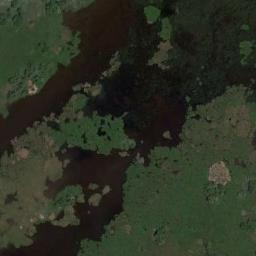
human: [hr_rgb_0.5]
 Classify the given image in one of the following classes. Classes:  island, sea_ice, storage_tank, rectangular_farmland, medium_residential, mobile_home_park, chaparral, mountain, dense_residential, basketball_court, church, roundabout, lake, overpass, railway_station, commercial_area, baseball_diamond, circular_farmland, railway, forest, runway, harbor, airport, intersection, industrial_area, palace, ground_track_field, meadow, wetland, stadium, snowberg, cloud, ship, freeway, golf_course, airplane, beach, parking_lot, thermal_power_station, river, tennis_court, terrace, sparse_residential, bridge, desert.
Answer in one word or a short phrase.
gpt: wetland